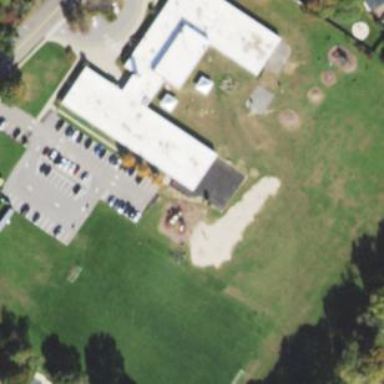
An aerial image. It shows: School.